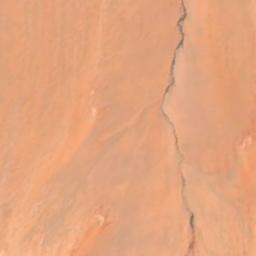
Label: desert